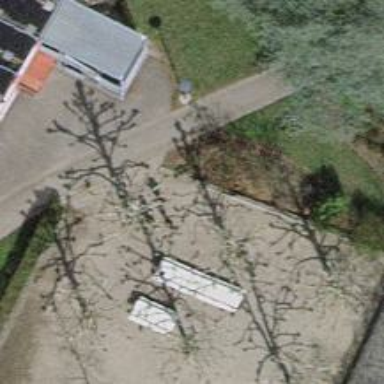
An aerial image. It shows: Picnic table located in leisure land area.